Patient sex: M
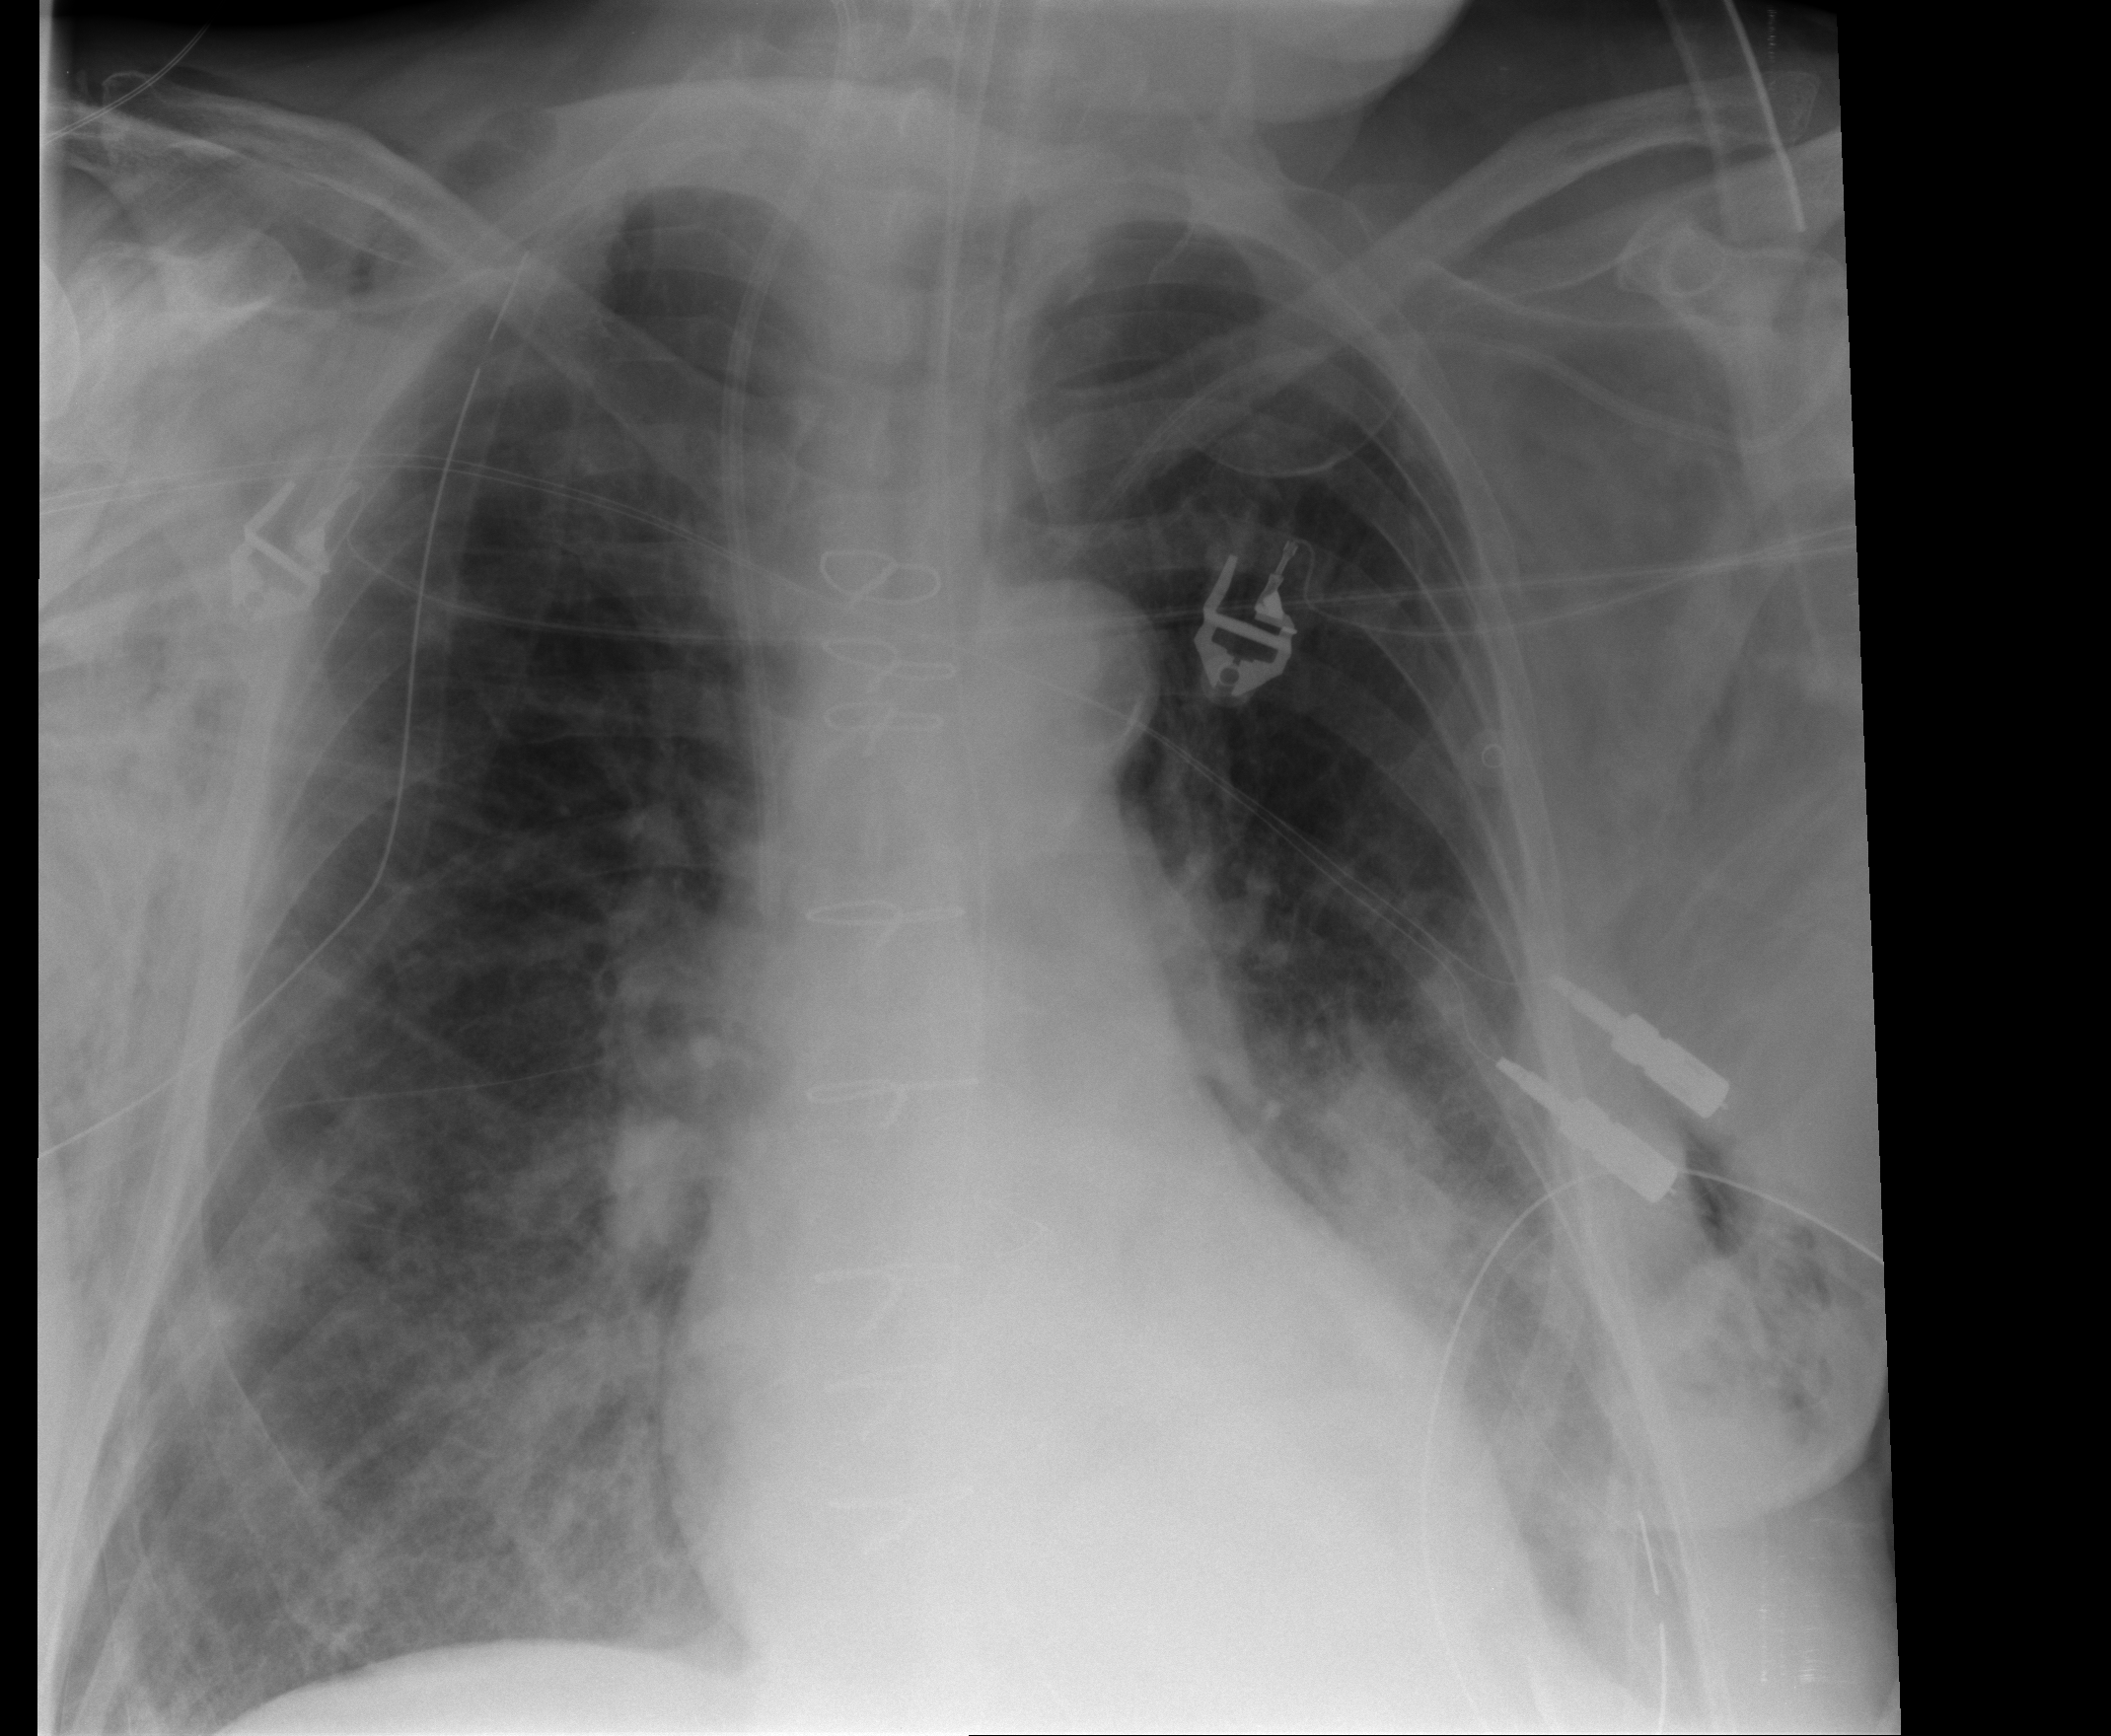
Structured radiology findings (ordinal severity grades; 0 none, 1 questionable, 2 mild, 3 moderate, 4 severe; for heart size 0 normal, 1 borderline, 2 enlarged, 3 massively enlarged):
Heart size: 1
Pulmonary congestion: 1
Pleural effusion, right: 0
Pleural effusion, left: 2
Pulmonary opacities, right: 1
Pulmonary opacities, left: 2
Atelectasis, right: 1
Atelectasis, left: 3